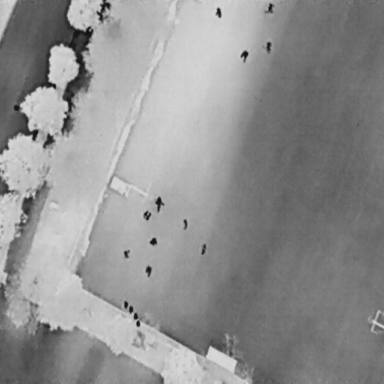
There are 11 People in the infrared image.